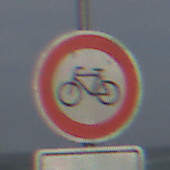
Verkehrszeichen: VerbotRadverkehr
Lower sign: ZeitangabenMitBeschraenkungAufWochentage1
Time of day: MorningAfternoon
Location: Outdoor (Suburban)
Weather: PartlyCloudy
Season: NotSpecified
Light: Natural